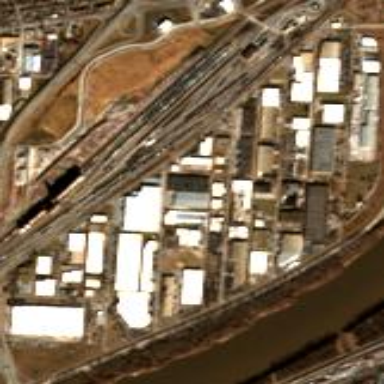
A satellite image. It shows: Industrial area.